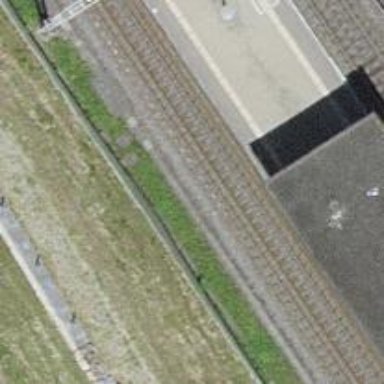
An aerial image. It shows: Stop position for public transport at railway stop.